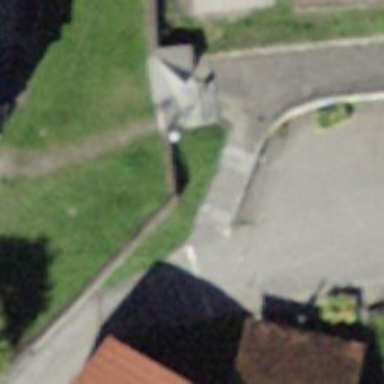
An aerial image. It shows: Gate.